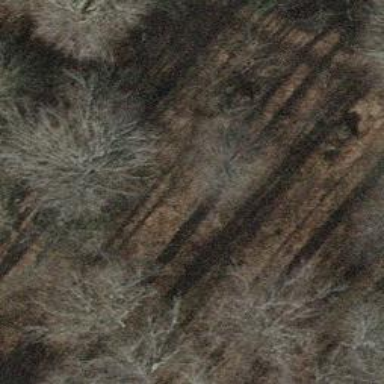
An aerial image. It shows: Dirt path.